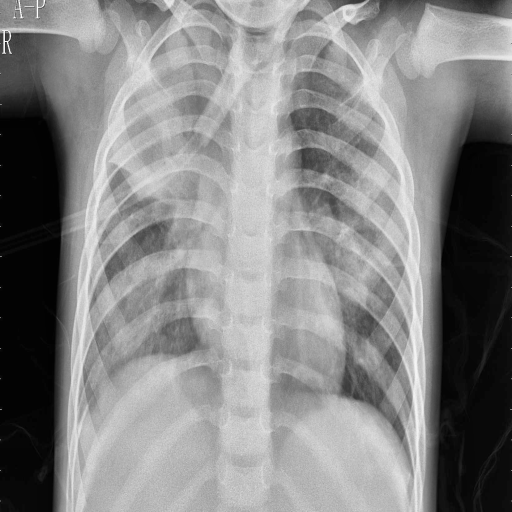
Finding: PNEUMONIA